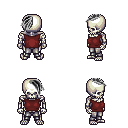
a pixel art fantasy rpg character, male body template, skeleton, maroon sleeveless shirt, metal pants, gray long mohawk hairstyle, four views (front, back, left, right), 2x2 character sprite sheet, small pixel art, hard edges, no anti-aliasing